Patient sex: M
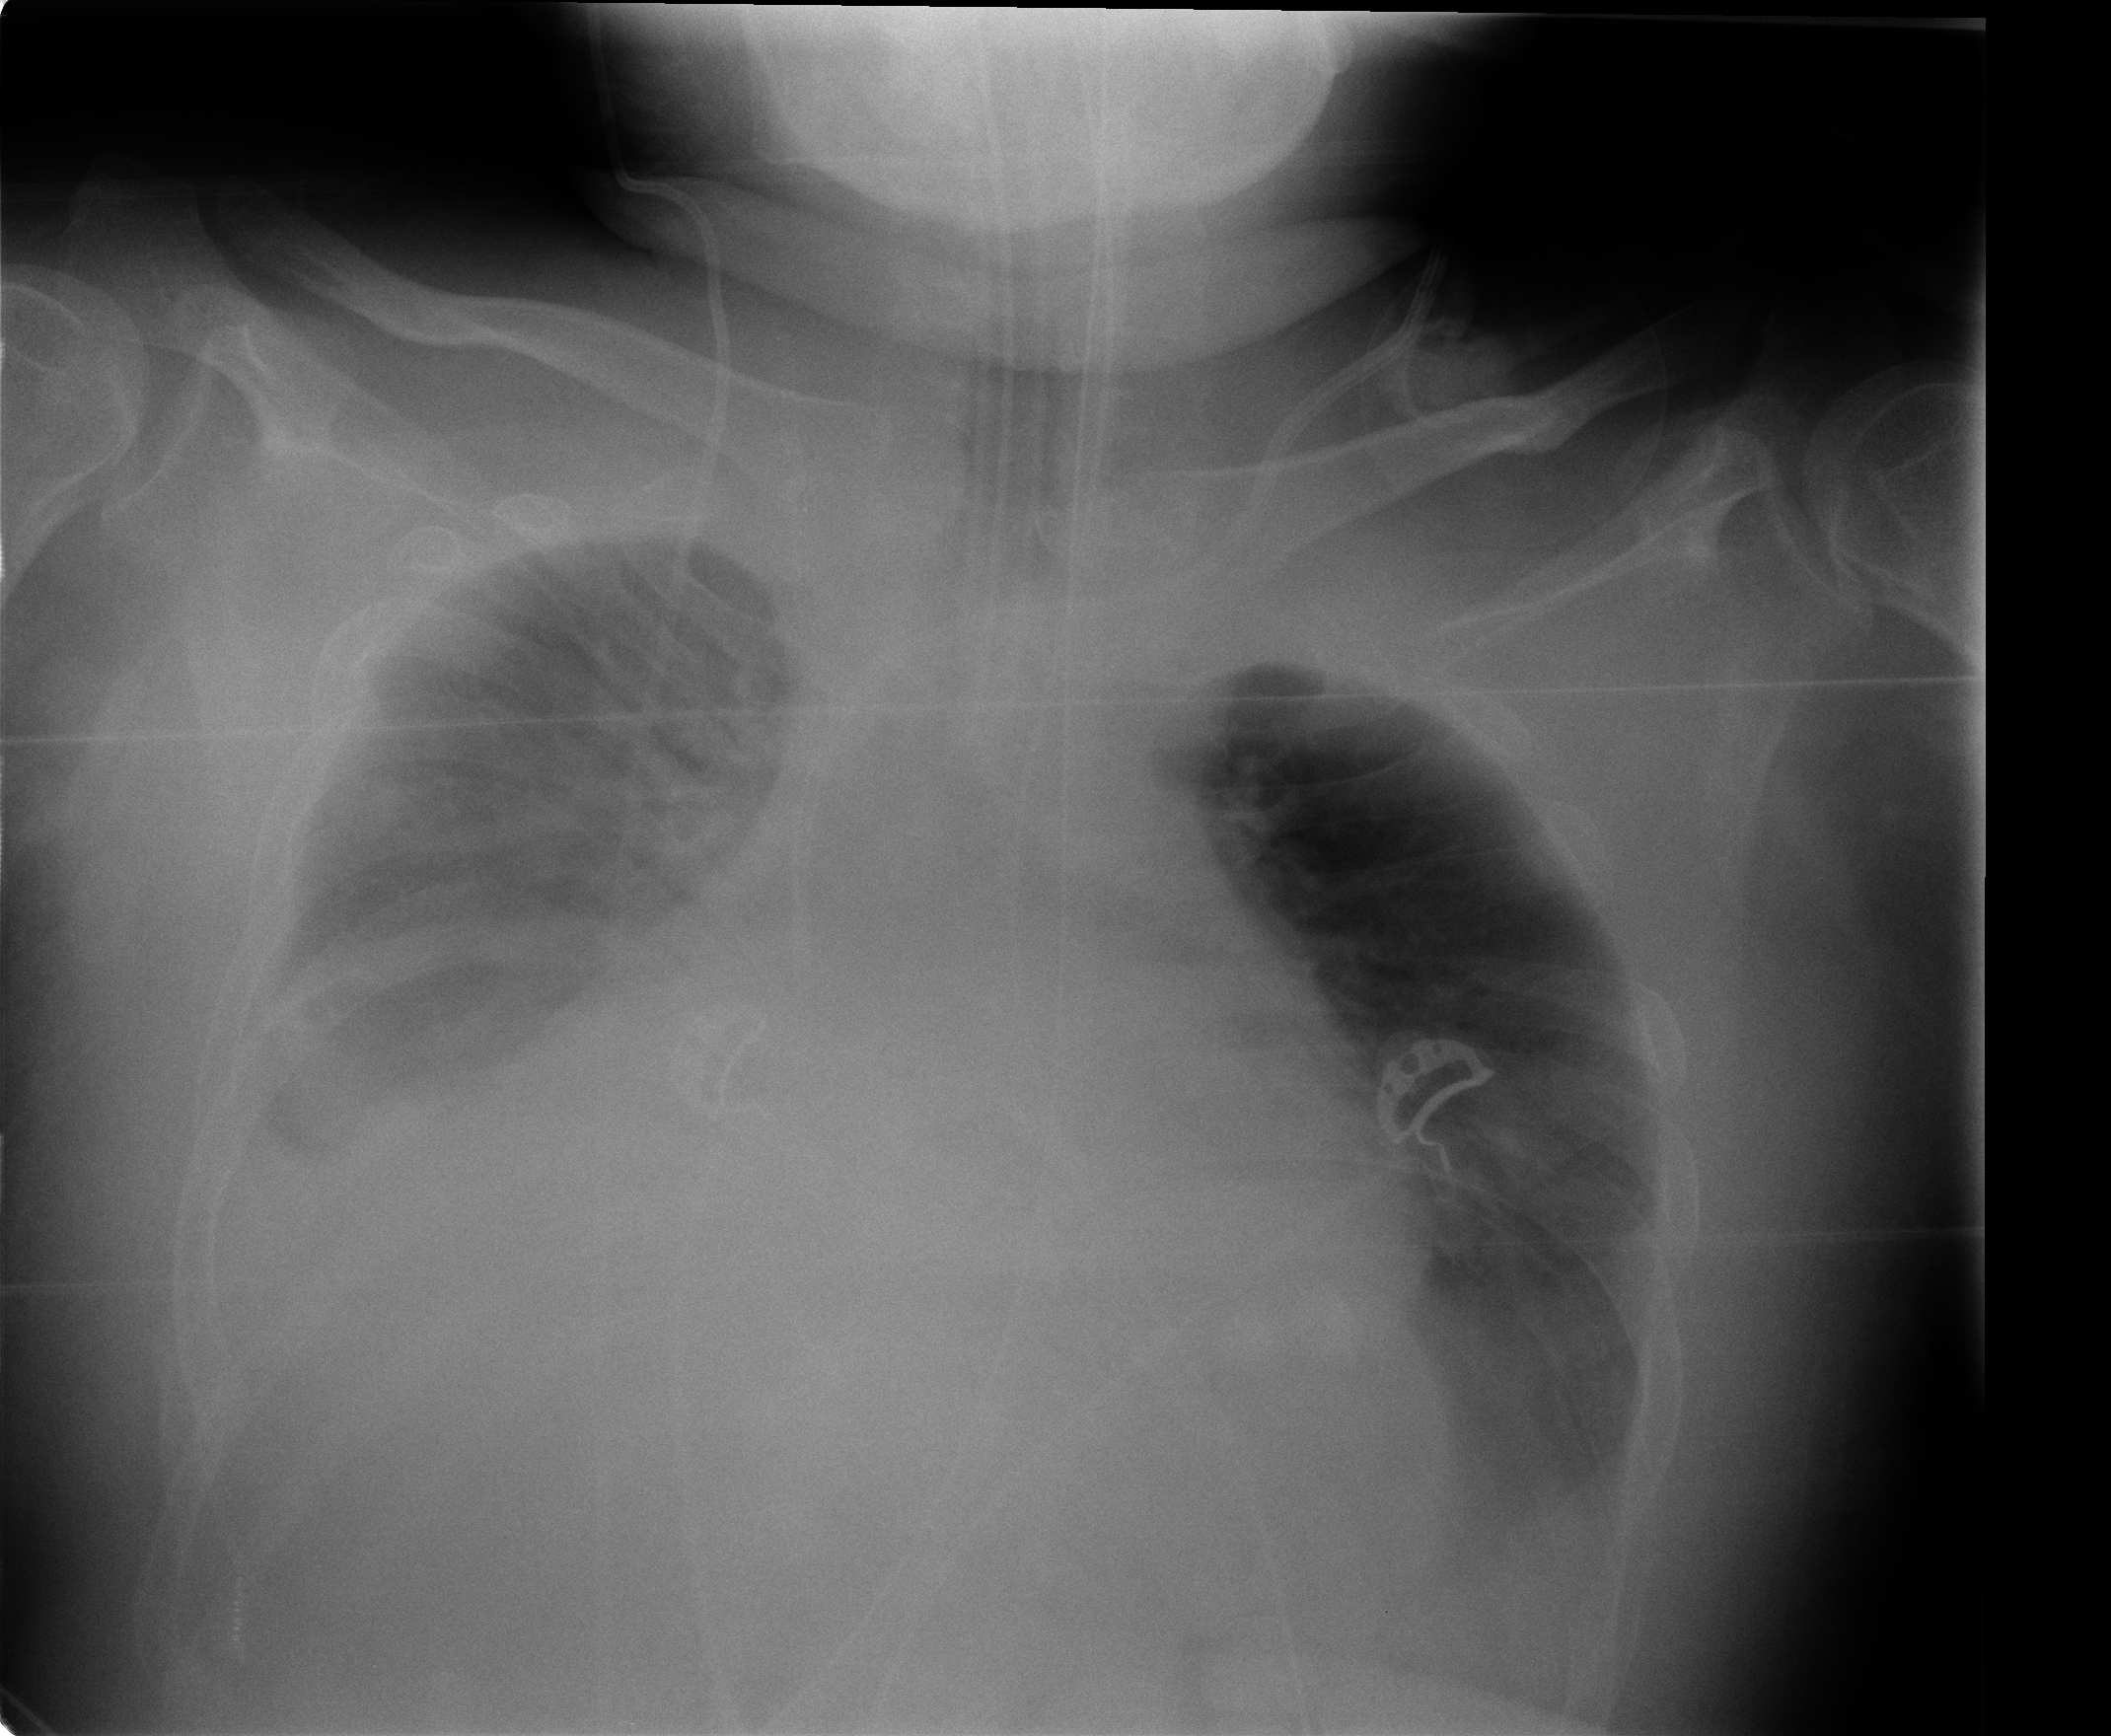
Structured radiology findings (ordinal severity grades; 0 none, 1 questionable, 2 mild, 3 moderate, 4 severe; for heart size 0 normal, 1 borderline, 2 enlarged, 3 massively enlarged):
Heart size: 3
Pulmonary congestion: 0
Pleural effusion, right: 3
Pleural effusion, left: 2
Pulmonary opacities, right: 0
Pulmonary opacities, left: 0
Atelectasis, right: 3
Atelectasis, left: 1